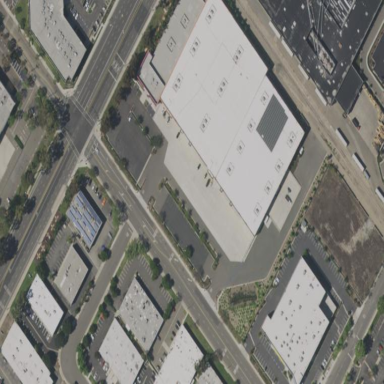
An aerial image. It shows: Building that serves as storage rental shop.